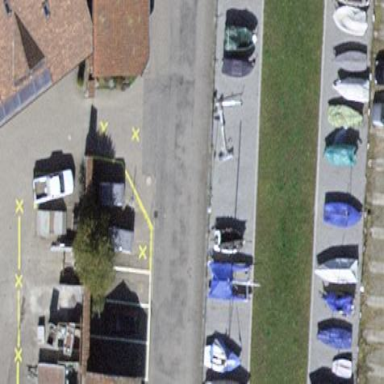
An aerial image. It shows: Boat storage area.